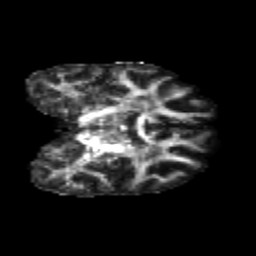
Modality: FA
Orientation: coronal
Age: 24
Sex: male
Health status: healthy
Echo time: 0.074 s